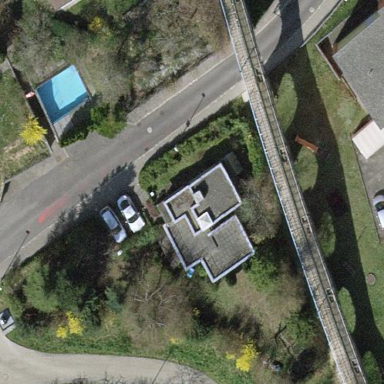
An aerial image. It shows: Detached building.